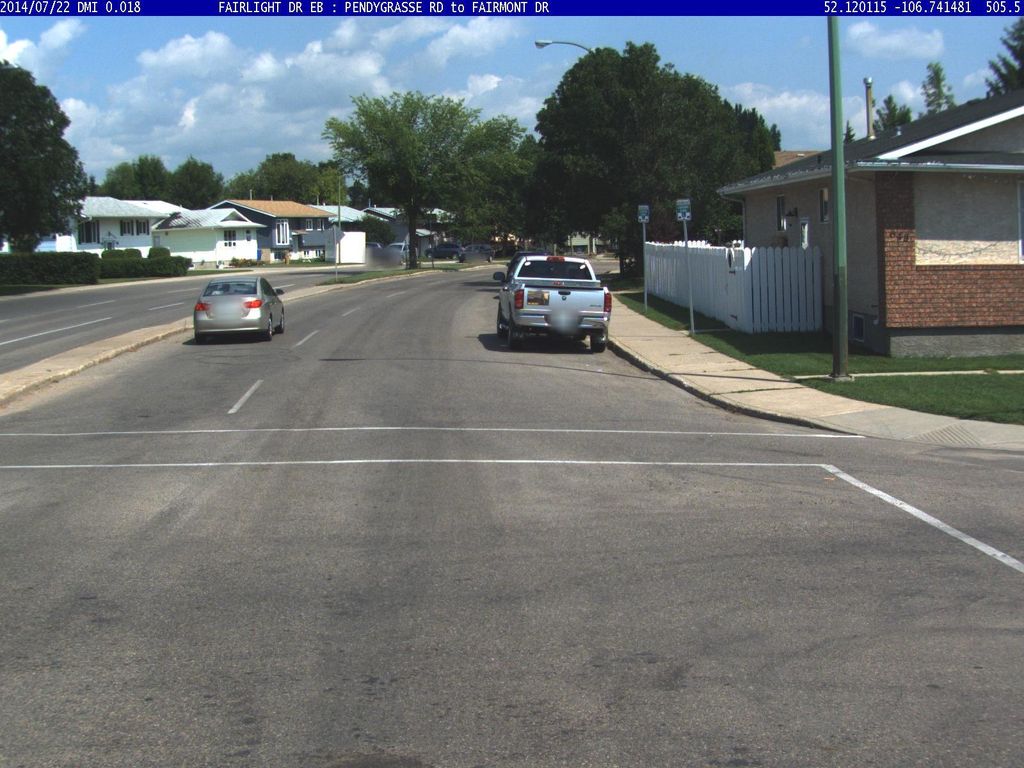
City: saskatoon